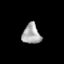
Tissue: prostate
Cell type: T cells
Senescence score: 0.3057
Nuclear area (px): 353
Mean DAPI intensity: 171.15